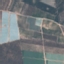
Land use / land cover class: PermanentCrop